Question: I would like to export (.txt or .cvs) data plotted on a graph by left mouse click, highlight it then right mouse click opens a pop-up then a file chooser dialog to save data
Here is a picture example

and here is a sample code
'''
public class BaseXYChart extends Application {
@Override
public void start(Stage stage) {
stage.setTitle("Linear plot");
final CategoryAxis xAxis = new CategoryAxis();
final NumberAxis yAxis = new NumberAxis(0, 22, 0.5);
yAxis.setTickLabelFormatter(new NumberAxis.DefaultFormatter(yAxis){
@Override
public String toString(Number object){
return String.format("%7.2f", object);
}
});
final LineChart<String, Number>lineChart = new LineChart<String, Number>(xAxis, yAxis);
lineChart.setCreateSymbols(false);
lineChart.setAlternativeRowFillVisible(false);
lineChart.setLegendVisible(false);
XYChart.Series series1 = new XYChart.Series();
series1.getData().add(new XYChart.Data("Jan", 1));
series1.getData().add(new XYChart.Data("Feb", 1.5));
series1.getData().add(new XYChart.Data("Mar", 2));
series1.getData().add(new XYChart.Data("Apr", 2.5));
series1.getData().add(new XYChart.Data("May", 3));
series1.getData().add(new XYChart.Data("Jun", 4));
series1.getData().add(new XYChart.Data("Jul", 6));
series1.getData().add(new XYChart.Data("Aug", 9));
series1.getData().add(new XYChart.Data("Sep", 12));
series1.getData().add(new XYChart.Data("Oct", 15));
series1.getData().add(new XYChart.Data("Nov", 20));
series1.getData().add(new XYChart.Data("Dec", 22));
BorderPane pane = new BorderPane();
pane.setCenter(lineChart);
Scene scene = new Scene(pane, 800, 600);
lineChart.getData().addAll(series1);
stage.setScene(scene);
stage.show();
}
public static void main(String[] args) {
launch(args);
}
'''
}
My question is then how to do to select the line data plotted in order to then open a pop-up.
Thanks
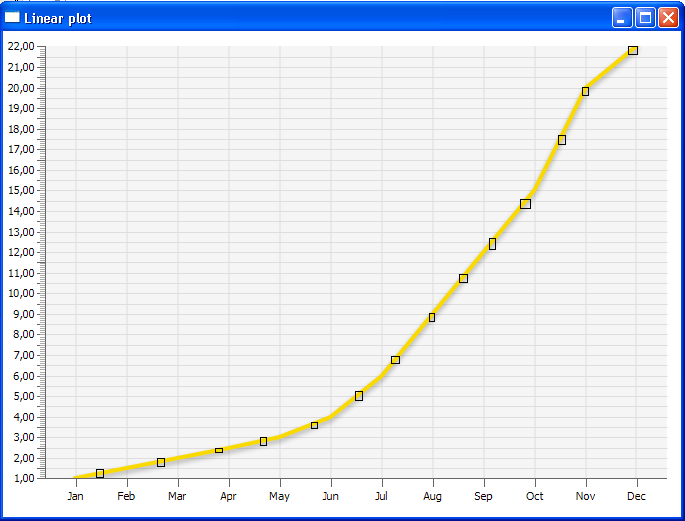
Answer: Check the modified code of yours below out.
'''
import javafx.application.Application;
import javafx.event.ActionEvent;
import javafx.event.EventHandler;
import javafx.scene.Cursor;
import javafx.scene.Node;
import javafx.scene.Scene;
import javafx.scene.chart.CategoryAxis;
import javafx.scene.chart.LineChart;
import javafx.scene.chart.NumberAxis;
import javafx.scene.chart.XYChart;
import javafx.scene.control.ContextMenu;
import javafx.scene.control.MenuItem;
import javafx.scene.effect.DropShadow;
import javafx.scene.input.MouseButton;
import javafx.scene.input.MouseEvent;
import javafx.scene.layout.BorderPane;
import javafx.stage.Stage;
public class BaseXYChart extends Application {
private DropShadow ds = new DropShadow();
private ContextMenu contextMenu;
private XYChart.Series selectedSeries;
@Override
public void start(Stage stage) {
stage.setTitle("Linear plot");
final CategoryAxis xAxis = new CategoryAxis();
final NumberAxis yAxis = new NumberAxis(0, 22, 0.5);
yAxis.setTickLabelFormatter(new NumberAxis.DefaultFormatter(yAxis) {
@Override
public String toString(Number object) {
return String.format("%7.2f", object);
}
});
final LineChart<String, Number> lineChart = new LineChart<String, Number>(xAxis, yAxis);
lineChart.setCreateSymbols(false);
lineChart.setAlternativeRowFillVisible(false);
lineChart.setLegendVisible(false);
final XYChart.Series series1 = new XYChart.Series();
series1.getData().add(new XYChart.Data("Jan", 1));
series1.getData().add(new XYChart.Data("Feb", 1.5));
series1.getData().add(new XYChart.Data("Mar", 2));
series1.getData().add(new XYChart.Data("Apr", 2.5));
series1.getData().add(new XYChart.Data("May", 3));
series1.getData().add(new XYChart.Data("Jun", 4));
series1.getData().add(new XYChart.Data("Jul", 6));
series1.getData().add(new XYChart.Data("Aug", 9));
series1.getData().add(new XYChart.Data("Sep", 12));
series1.getData().add(new XYChart.Data("Oct", 15));
series1.getData().add(new XYChart.Data("Nov", 20));
series1.getData().add(new XYChart.Data("Dec", 22));
BorderPane pane = new BorderPane();
pane.setCenter(lineChart);
Scene scene = new Scene(pane, 800, 600);
lineChart.getData().addAll(series1);
contextMenu = new ContextMenu();
MenuItem menuItem = new MenuItem("Save data");
contextMenu.getItems().add(menuItem);
menuItem.setOnAction(new EventHandler<ActionEvent>() {
@Override
public void handle(ActionEvent arg0) {
if (selectedSeries != null) {
System.out.println("Save data of " + selectedSeries.getData());
// Saving logic here
}
}
});
// for every series in linechart
applyMouseEvents(series1);
stage.setScene(scene);
stage.show();
}
private void applyMouseEvents(final XYChart.Series series) {
final Node node = series.getNode();
node.setOnMouseEntered(new EventHandler<MouseEvent>() {
@Override
public void handle(MouseEvent arg0) {
node.setEffect(ds);
node.setCursor(Cursor.HAND);
}
});
node.setOnMouseExited(new EventHandler<MouseEvent>() {
@Override
public void handle(MouseEvent arg0) {
node.setEffect(null);
node.setCursor(Cursor.DEFAULT);
}
});
node.setOnMouseReleased(new EventHandler<MouseEvent>() {
@Override
public void handle(MouseEvent mouseEvent) {
if (mouseEvent.getButton().equals(MouseButton.SECONDARY)) {
contextMenu.show(node, mouseEvent.getScreenX() + 1, mouseEvent.getScreenY() + 1);
// Set as selected
selectedSeries = series;
System.out.println("Selected Series data " + selectedSeries.getData());
}
}
});
}
public static void main(String[] args) {
launch(args);
}
}
'''